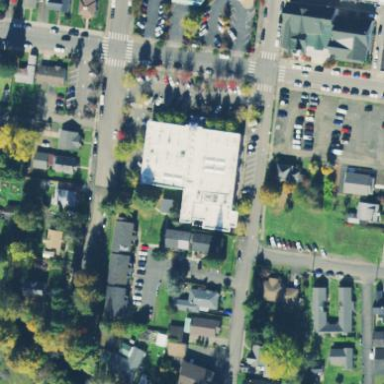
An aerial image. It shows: Public building.